Field crop: maize
Growth stage: 2
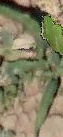
Species: maize